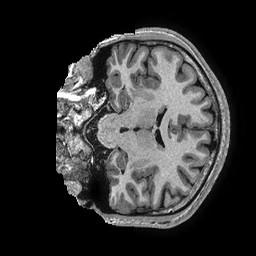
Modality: T1w
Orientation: coronal
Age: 24
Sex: male
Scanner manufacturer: ge
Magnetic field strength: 3 T
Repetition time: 0.006952 s
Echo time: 0.00292 s